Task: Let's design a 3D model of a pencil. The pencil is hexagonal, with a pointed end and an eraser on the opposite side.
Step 89:
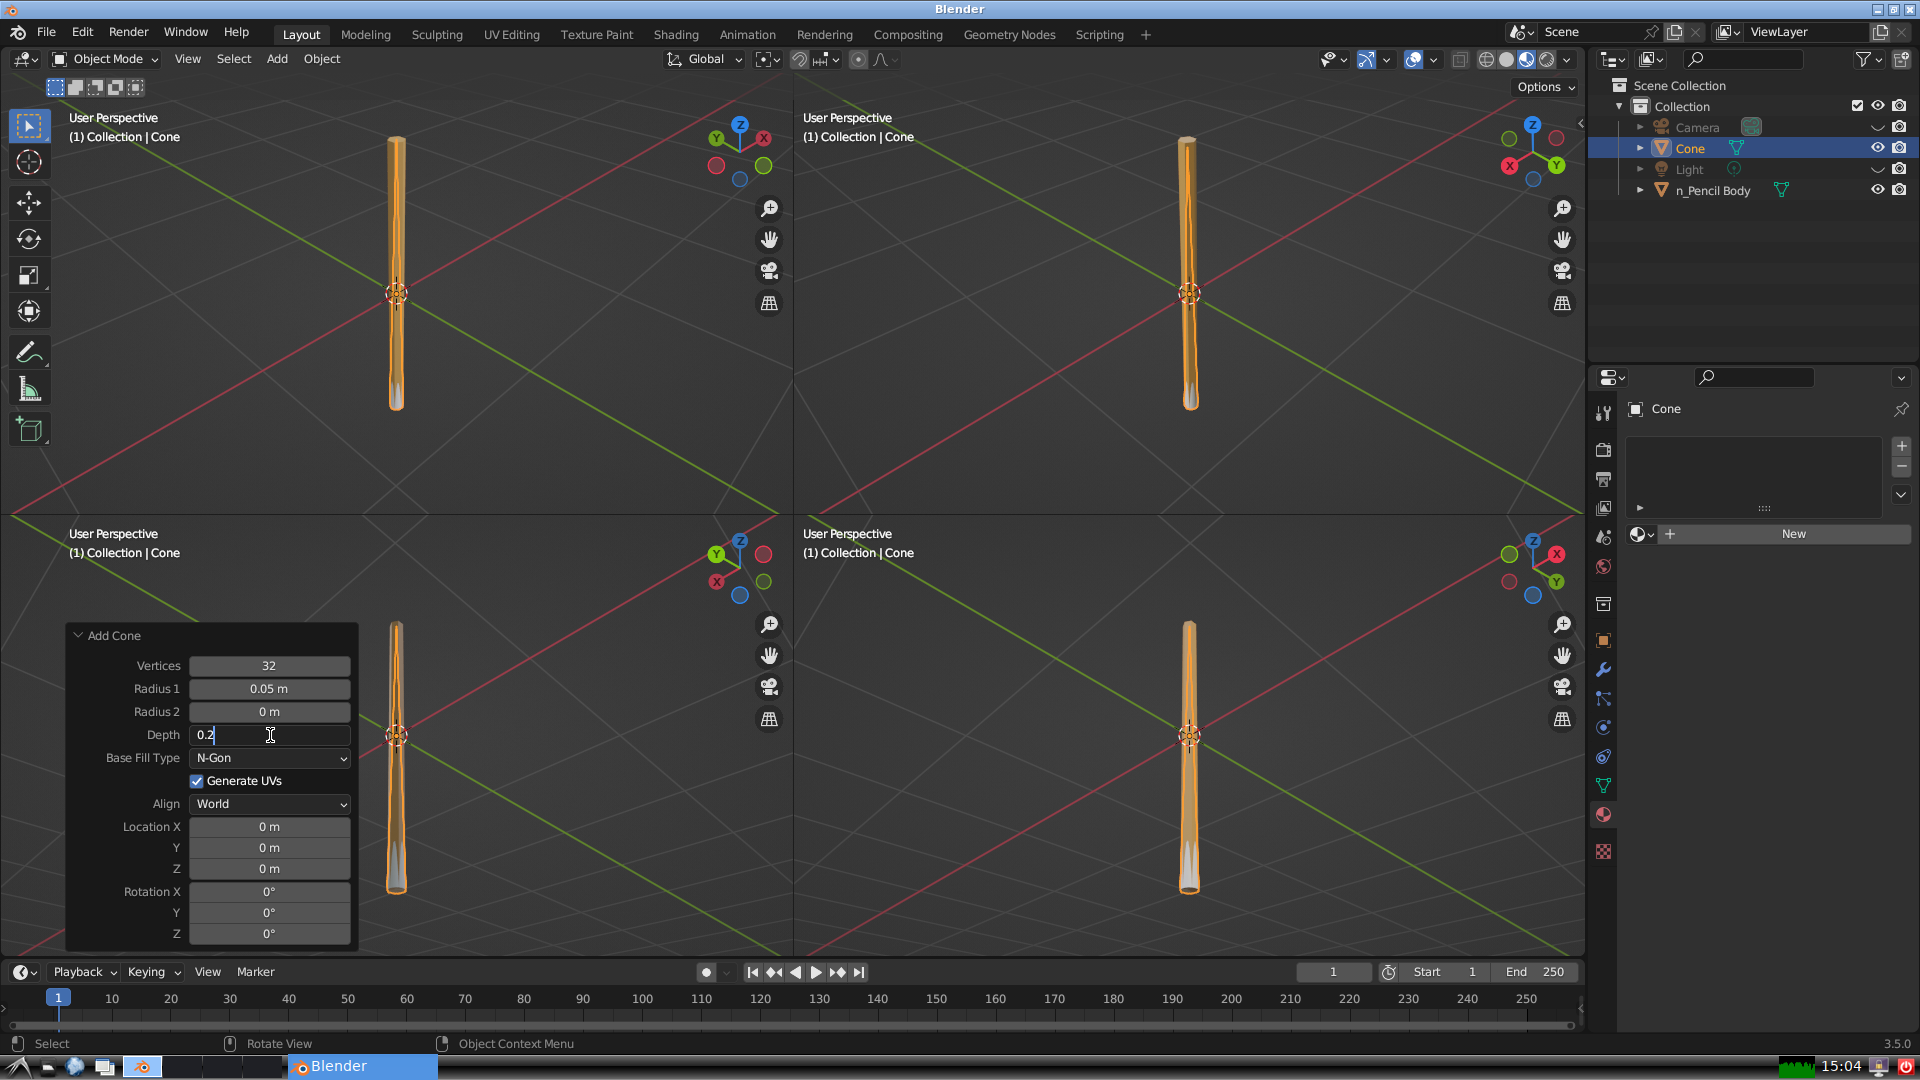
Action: {"key_press": ['Return']}